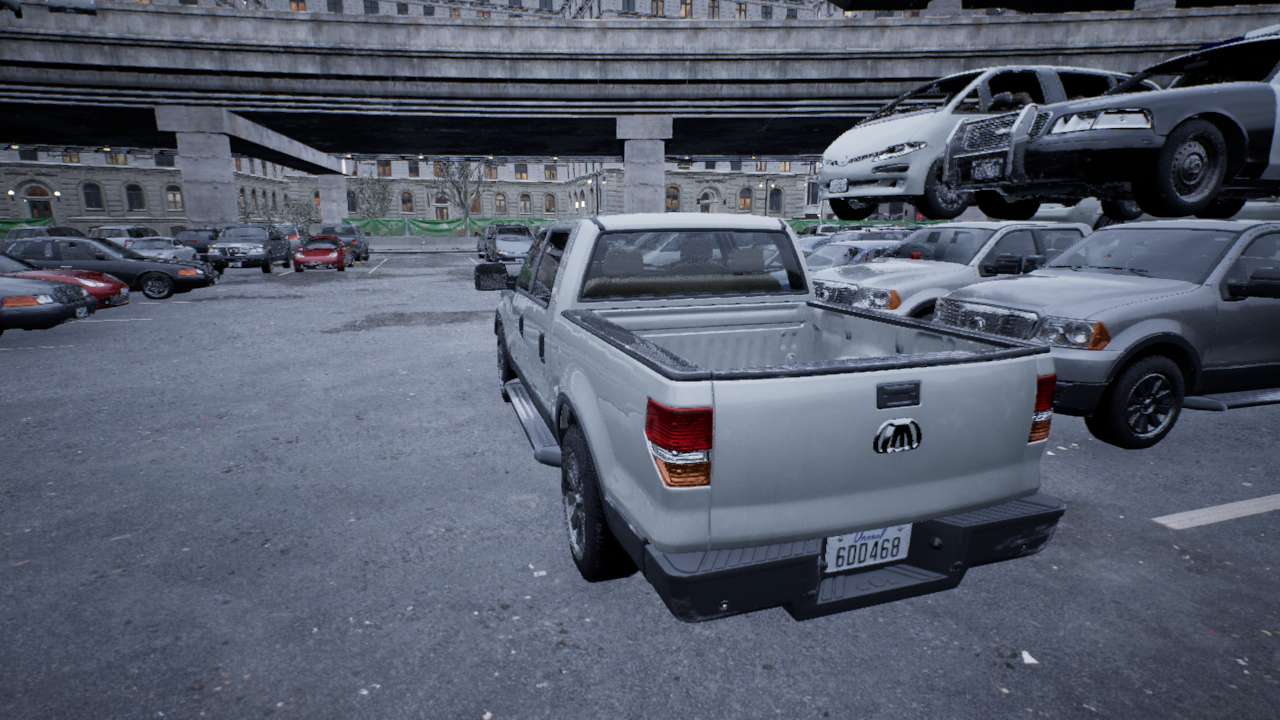
Venue: arterial
Lighting: overcast
Vehicle rig: pickup